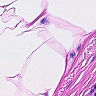
Metastatic tissue present: no